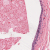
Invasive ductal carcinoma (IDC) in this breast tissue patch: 0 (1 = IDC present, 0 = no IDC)